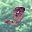
Label: 3